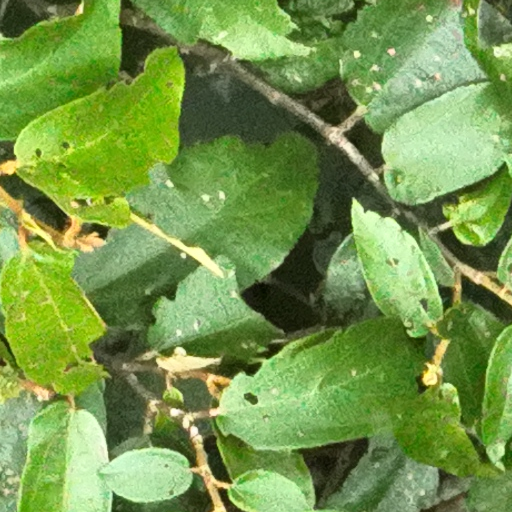
Species: Guazuma ulmifolia
GBIF accepted scientific name: Guazuma ulmifolia
Crown area (m\u00b2): 181.824